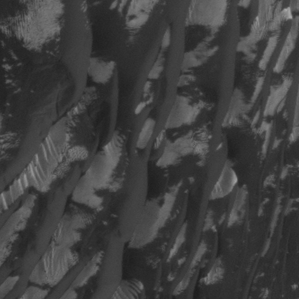
Label: frost